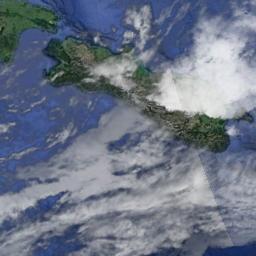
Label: cloud